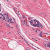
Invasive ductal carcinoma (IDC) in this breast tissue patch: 0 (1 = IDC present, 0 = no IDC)